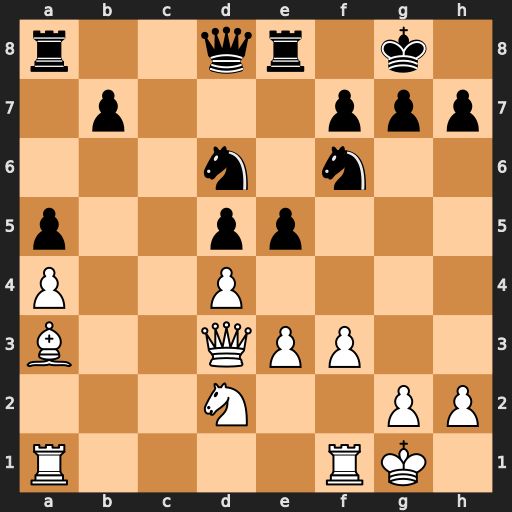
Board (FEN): r2qr1k1/1p3ppp/3n1n2/p2pp3/P2P4/B2QPP2/3N2PP/R4RK1
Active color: w
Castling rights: -
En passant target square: -
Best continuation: dxe5 Rxe5 Bxd6 Qxd6 Nc4 Qe7 Nxe5